Question: After learning the basics of CSS and jQuery, I'd like to set up a simple site for an artistic purpose, layered like this:
1. A background image that resizes with the browser window; either picking a random image every day or as slideshow > probably best with superbgimage/supersized/similar solution?
2. Up to 11 randomly positioned divs, each containing a word (link), blurred, that come in focus on hover > blur/focus effect probably best done with CSS sprites and .png files?
3. Clicking a link overlays everything with a centered div in which texts and images appear, the content in that div should be scrollable if more content exists than the viewport can show > is this one of these "lightbox" or "modal window" things?
Please see this approximate schematic here:

I have particularly no idea how to achieve 2., positioning words over a background. And regarding 3. I've only found examples for image galleries and the like, but not inline(?) html content that can be styled as any other content. But maybe the whole principle can not be achieved? I'm rather happy to learn, even at my age, so if you could point me in the right direction...
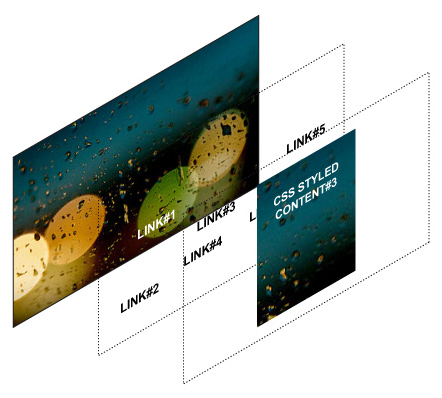
Answer: 1. Ok go for that
2. just generate a random number (in limits) with JS (Math.random()) and use this with $(element).css() - be sure to use the right CSS positioning
3. You are probably looking for sth like: http://fancybox.net/